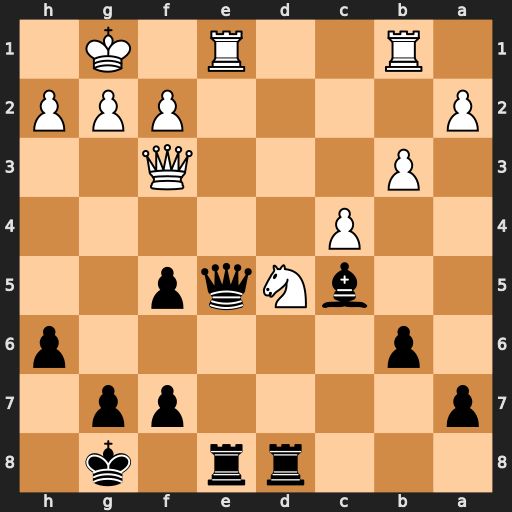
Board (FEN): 3rr1k1/p4pp1/1p5p/2bNqp2/2P5/1P3Q2/P4PPP/1R2R1K1
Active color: b
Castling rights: -
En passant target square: -
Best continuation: Qxe1+ Rxe1 Rxe1#